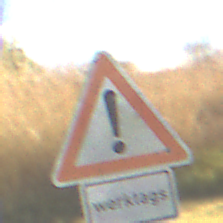
Verkehrszeichen: Gefahrenstelle
Zusatzzeichen unten: ZeitangabenMitBeschraenkungAufWochentage1
Umgebung: Outdoor, Nature
Tageszeit: MorningAfternoon
Wetter: PartlyCloudy
Licht: Natural
Jahreszeit: NotSpecified
Kontrast: HighContrast